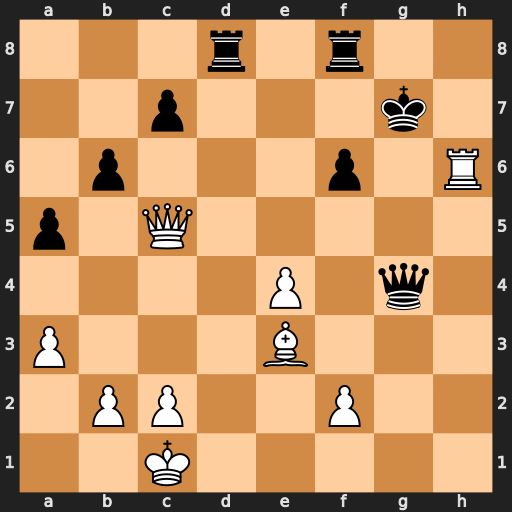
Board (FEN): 3r1r2/2p3k1/1p3p1R/p1Q5/4P1q1/P3B3/1PP2P2/2K5
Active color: w
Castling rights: -
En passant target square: -
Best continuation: Qe7+ Rf7 Qxd8